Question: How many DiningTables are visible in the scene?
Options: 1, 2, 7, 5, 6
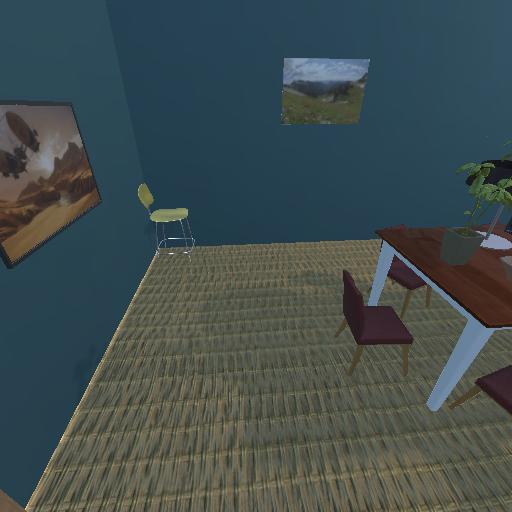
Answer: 1